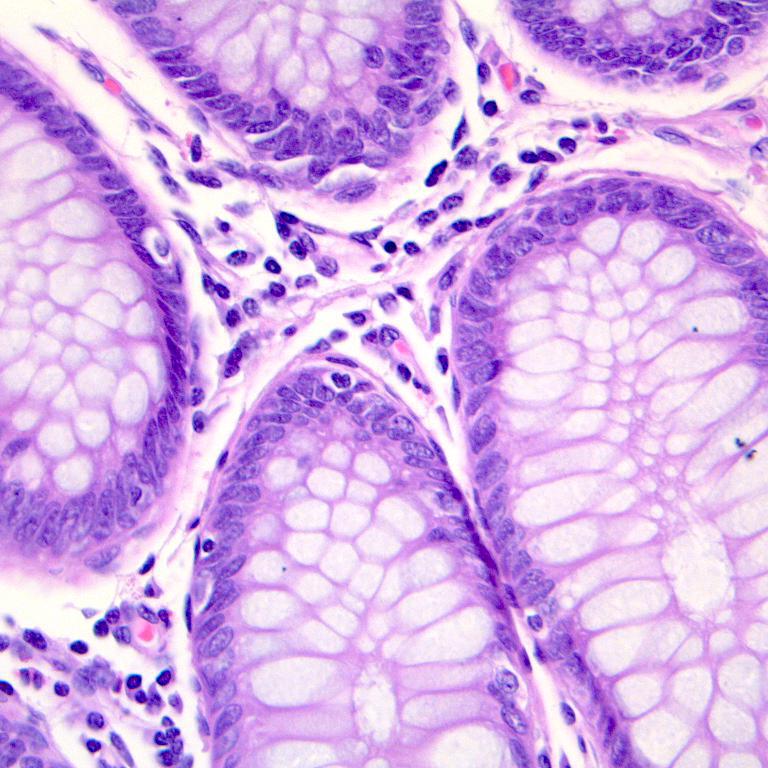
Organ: colon
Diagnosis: benign